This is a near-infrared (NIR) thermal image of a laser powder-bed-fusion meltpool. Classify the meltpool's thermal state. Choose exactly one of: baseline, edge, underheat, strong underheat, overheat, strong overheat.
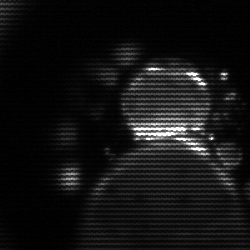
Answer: edge